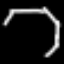
Label: octagon